Interaction volume radius: 5 \u00c5
Interaction volume height: 10 \u00c5
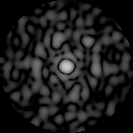
Disorder parameter: 0.8121